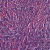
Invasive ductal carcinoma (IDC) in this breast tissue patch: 1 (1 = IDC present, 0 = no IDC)